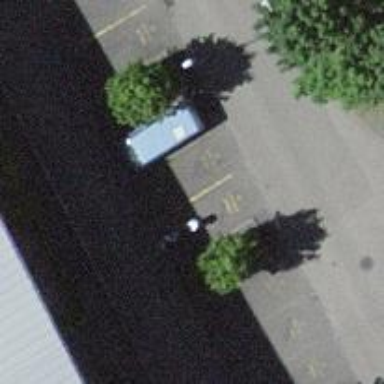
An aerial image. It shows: Car-sharing service available at this location.